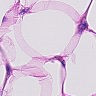
Metastatic tissue present: no